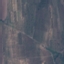
Land use / land cover: PermanentCrop